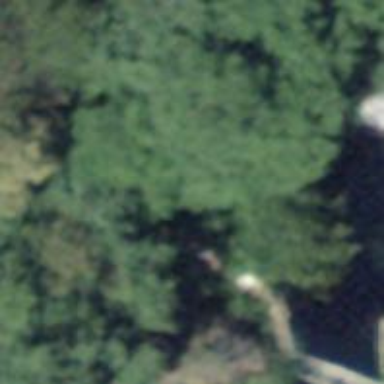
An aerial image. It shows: Path leading to bridge.